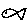
Label: fish